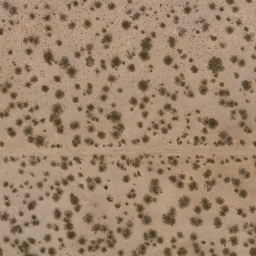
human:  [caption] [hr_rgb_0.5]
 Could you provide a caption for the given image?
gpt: Lots of plants scattered in the loess ground. .

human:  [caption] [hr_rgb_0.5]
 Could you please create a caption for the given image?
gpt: There are some grey plants scattered on the ground .

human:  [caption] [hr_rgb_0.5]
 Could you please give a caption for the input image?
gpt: Lots of plants scattered on the ground. .

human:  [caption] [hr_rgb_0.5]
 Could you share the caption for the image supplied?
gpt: This is a chaparral .

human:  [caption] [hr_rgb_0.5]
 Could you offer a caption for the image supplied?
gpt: Some grey plants are scattered in the loess ground .